Question: ""
All , I always think the above words is truth even now, So I did some test to verify it , I intended to define the relationship of objects like below. please review it .

The code should look like below .
'''
//Shape - superclass
function Shape() {
this.x = 0;
this.y = 0;
};
Shape.prototype.move = function(x, y) {
this.x += x;
this.y += y;
alert('Shape move');
};
// Rectangle - subclass
function Rectangle() {
Shape.call(this); //call super constructor.
}
Rectangle.prototype.move = function(x, y) {
this.x += x;
this.y += y;
alert('Rectangle move');
};
// Square - subclass
function Square(){
Shape.call(this);
}
Rectangle.prototype = Object.create(Shape.prototype);
Square.prototype=Object.create(Rectangle.prototype);
var rect = new Rectangle();
var sq= new Square();
sq.x=1;
sq.y=1;
sq.move(1,1);
'''
Since the 'move' method can't be found in the 'Square.prototype', So JavaScript will find it in its parent objects following the chain, I had thought It will be found in the 'Rectangle.prototype', but actually it is found in the root 'Shape.prototype' , So What I can't understand is why 'sq.move(1,1)' actually call the 'Shape.prototype.move' instead of calling the 'move' method of 'Rectangle.prototype' ? Did I missed something ?thanks.
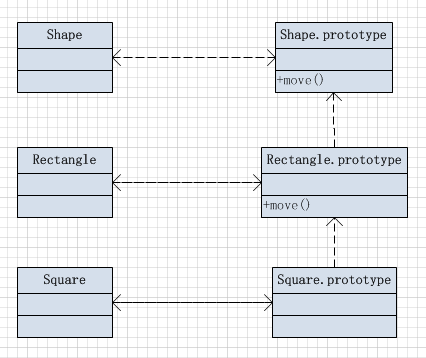
Answer: You just overwritten your 'Rectangle.prototype' which already had 'move'. Since you have overwritten it, the 'move' you attached is no longer there, that's why 'Shape''s move is used.
'''
Rectangle.prototype.move = function(x, y) {
this.x += x;
this.y += y;
alert('Rectangle move');
};
function Square(){
Shape.call(this);
}
//overwritten the prototype
Rectangle.prototype = Object.create(Shape.prototype);
'''
Create the prototype object first, before adding to it.
'''
Rectangle.prototype = Object.create(Shape.prototype);
Rectangle.prototype.move = function (x, y) {
this.x += x;
this.y += y;
alert('Rectangle move');
};
'''